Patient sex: M
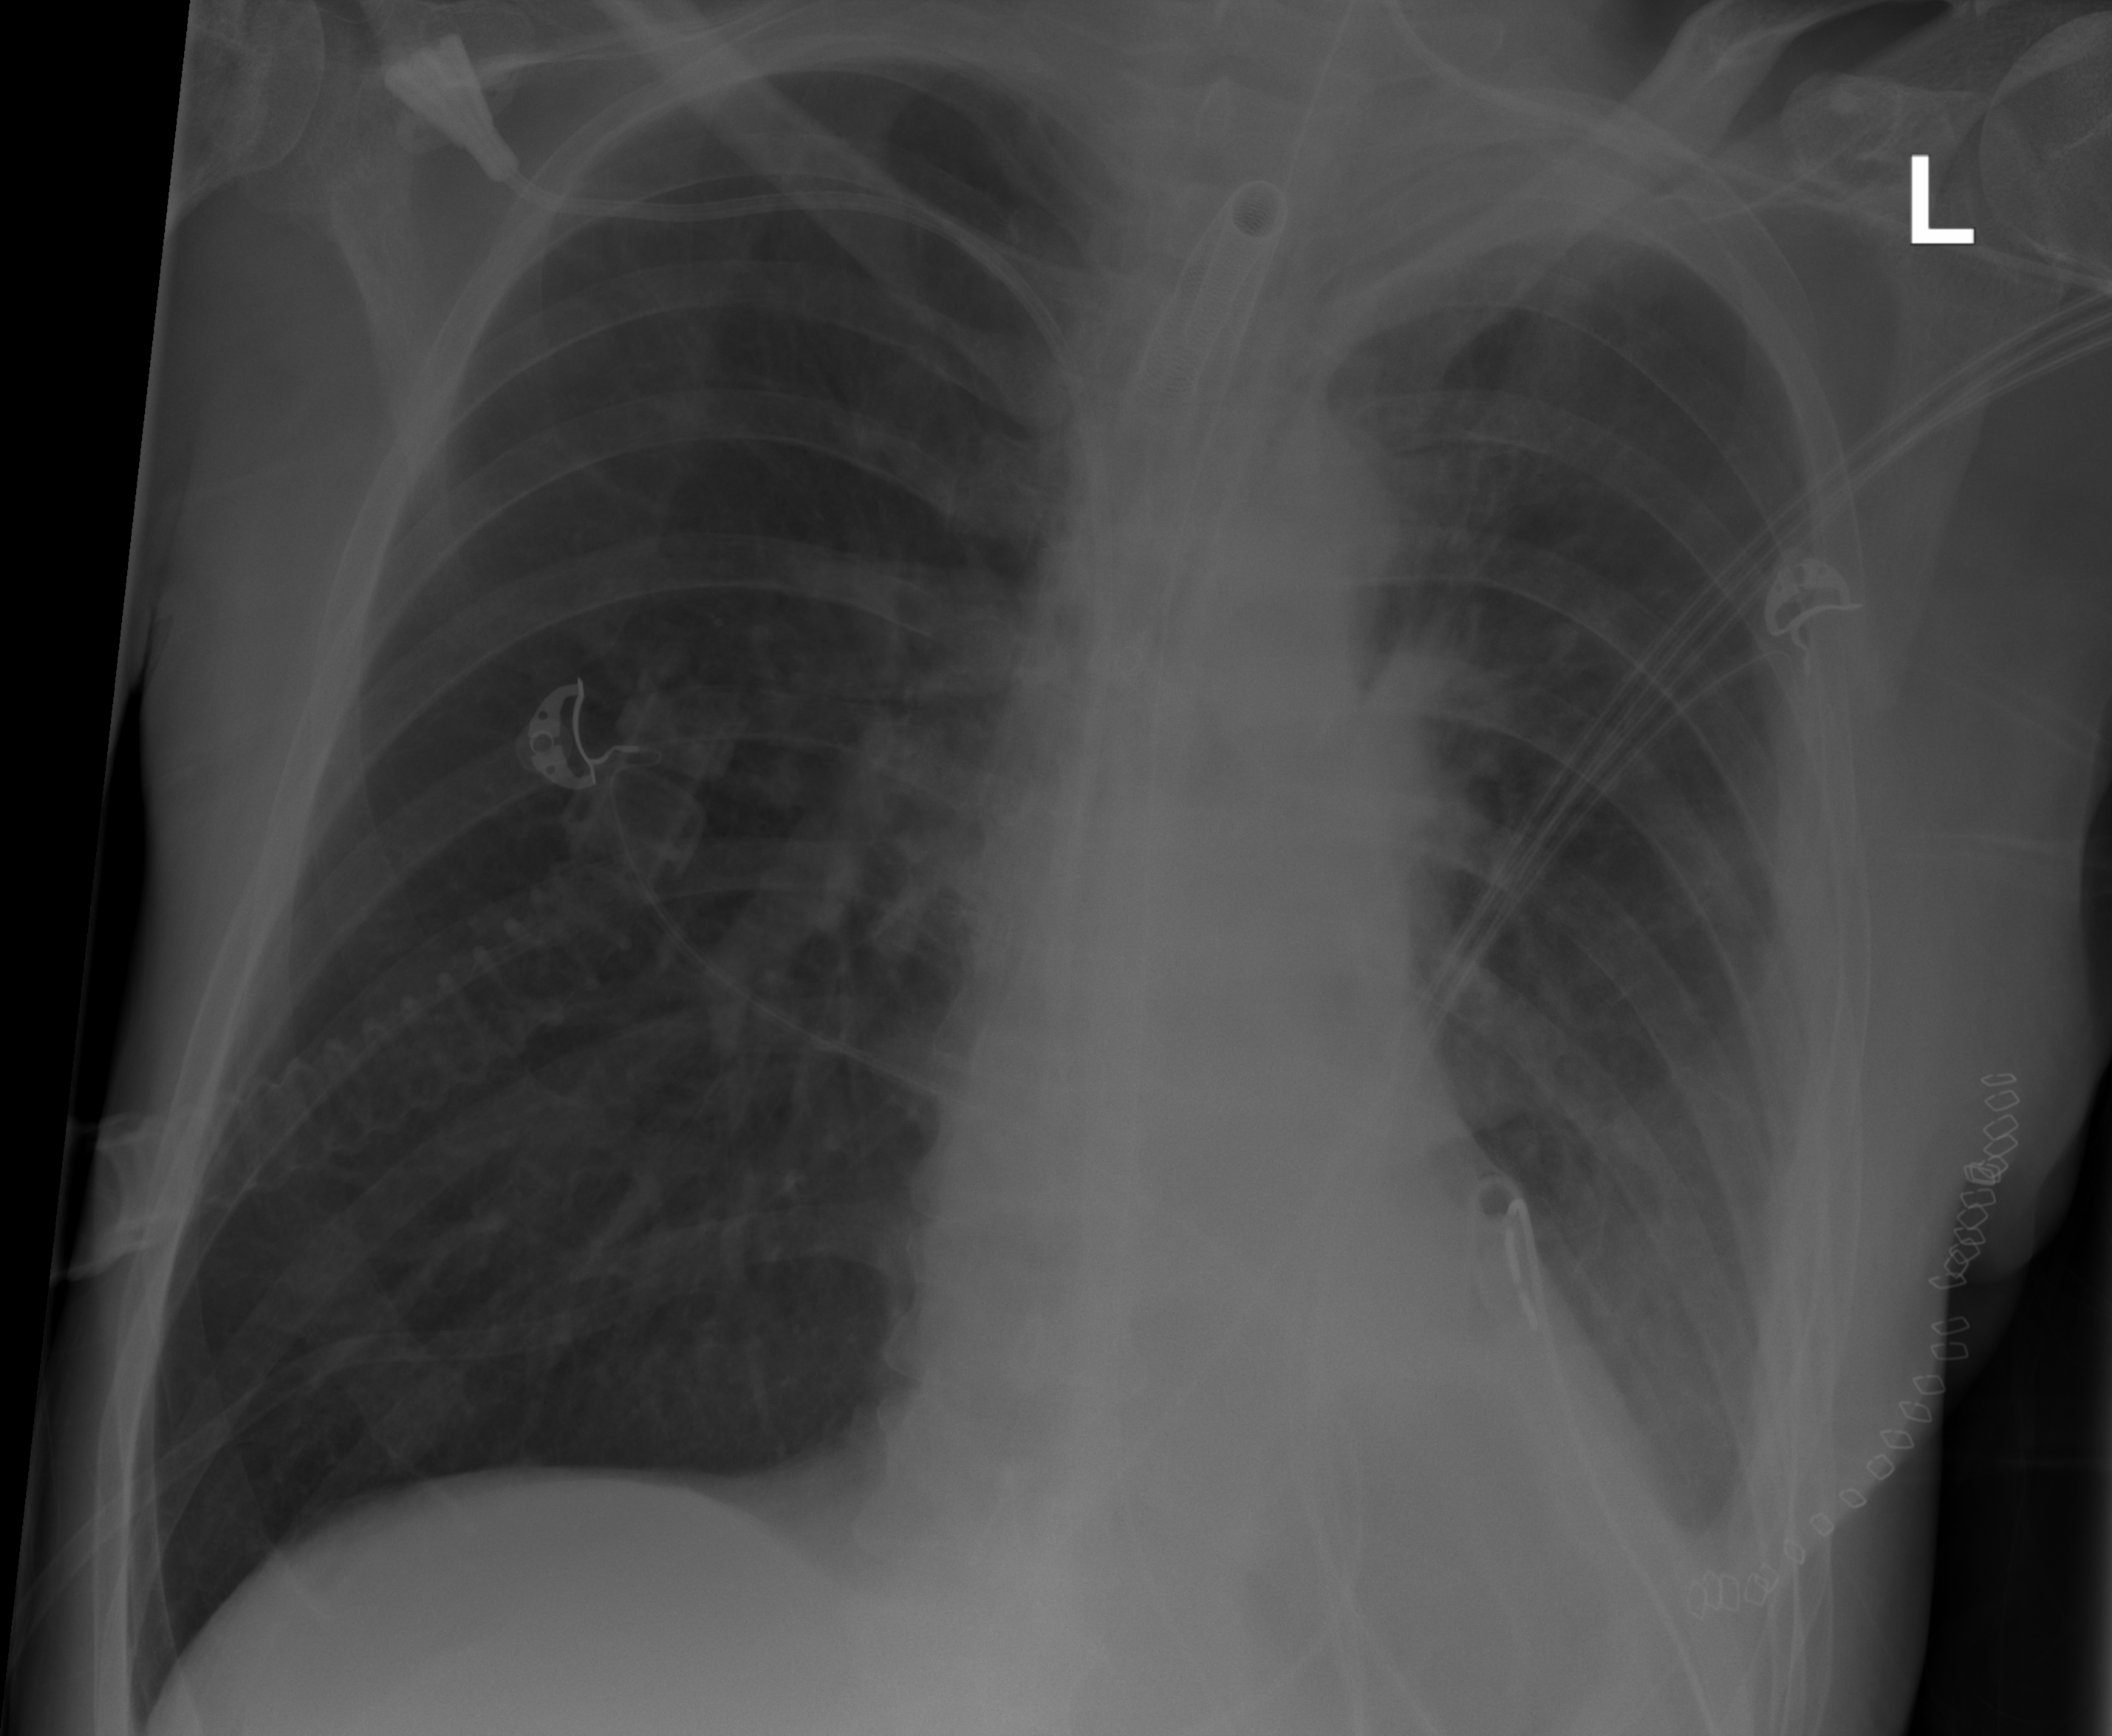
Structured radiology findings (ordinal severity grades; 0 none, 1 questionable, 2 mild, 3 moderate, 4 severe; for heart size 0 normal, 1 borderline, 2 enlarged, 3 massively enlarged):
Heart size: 0
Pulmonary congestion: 0
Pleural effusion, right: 0
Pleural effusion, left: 2
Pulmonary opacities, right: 0
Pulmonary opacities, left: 0
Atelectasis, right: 0
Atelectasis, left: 2